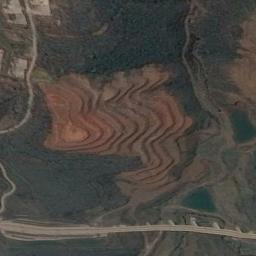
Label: terrace